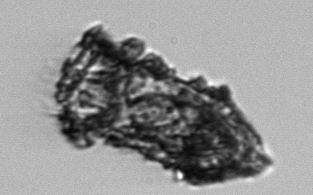
Label: Tintinnopsis